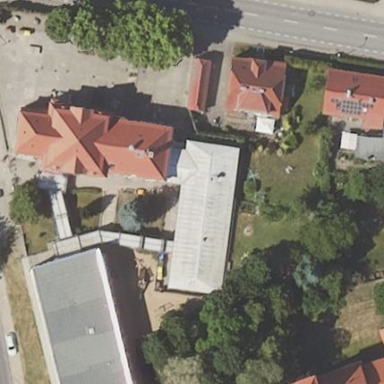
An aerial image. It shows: School.